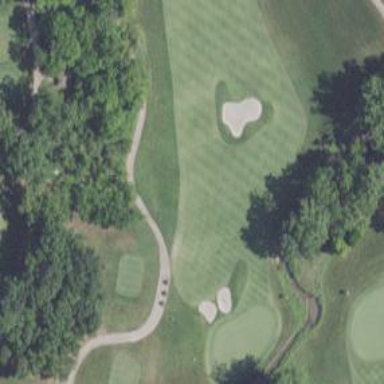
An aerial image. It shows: Golf cartpath that is also road path.